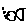
Label: fish